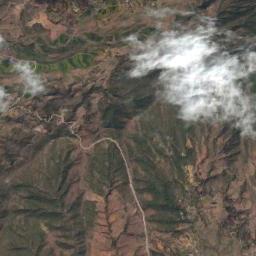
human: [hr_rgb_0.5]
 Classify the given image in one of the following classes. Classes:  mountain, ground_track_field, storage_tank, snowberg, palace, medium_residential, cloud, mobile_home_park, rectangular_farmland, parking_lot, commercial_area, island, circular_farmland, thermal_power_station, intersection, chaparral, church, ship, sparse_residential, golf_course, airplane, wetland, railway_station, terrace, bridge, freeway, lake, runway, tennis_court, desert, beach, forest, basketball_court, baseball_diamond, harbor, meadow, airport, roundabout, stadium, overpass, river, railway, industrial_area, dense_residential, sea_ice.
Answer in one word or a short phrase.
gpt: cloud